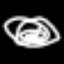
Label: donut